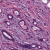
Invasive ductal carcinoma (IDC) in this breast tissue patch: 0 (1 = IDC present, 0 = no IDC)